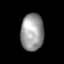
Tissue: lung
Cell type: T cells
Senescence score: 0.2382
Nuclear area (px): 837
Mean DAPI intensity: 152.821